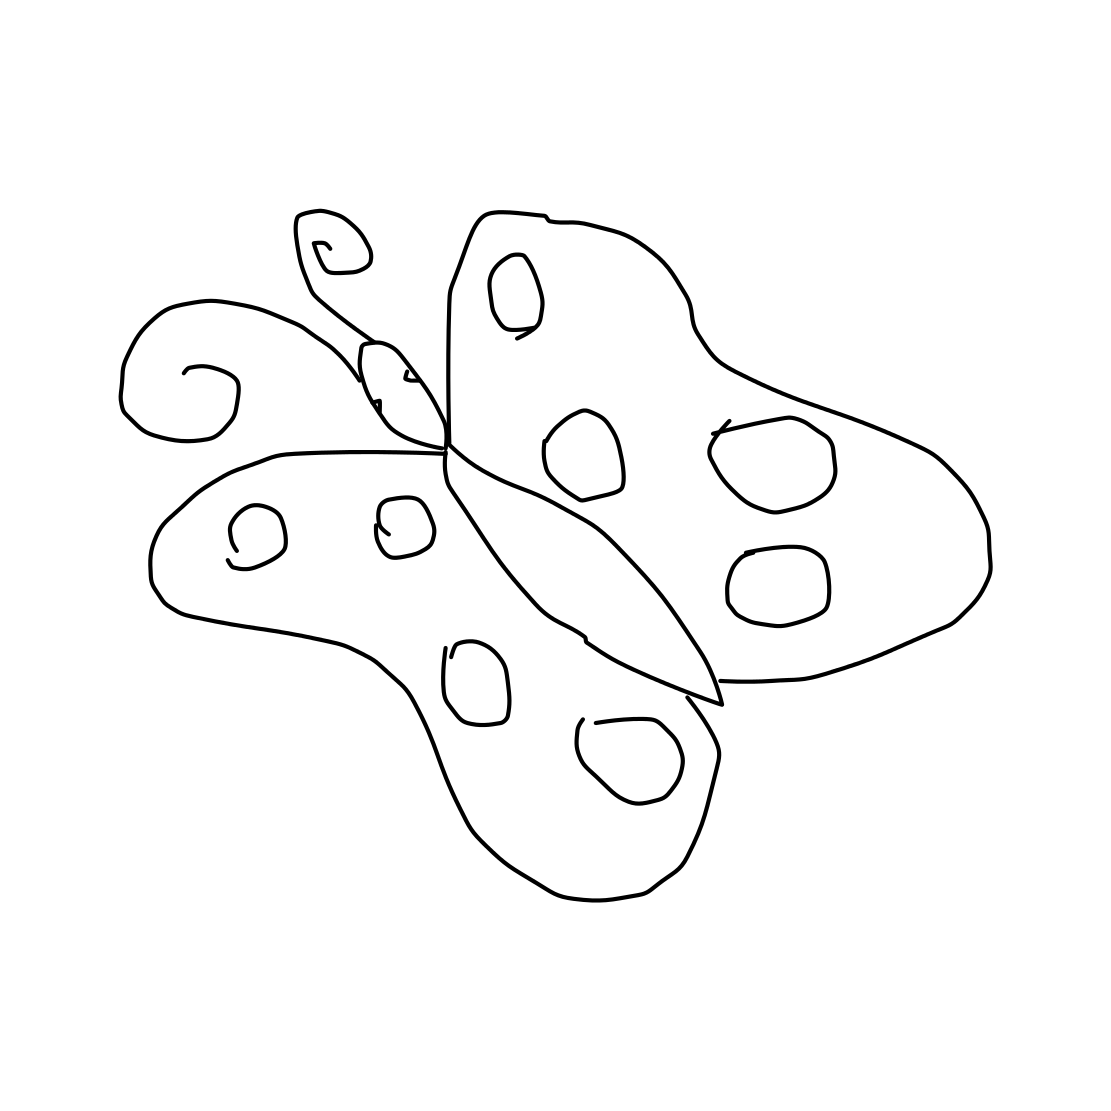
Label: butterfly